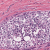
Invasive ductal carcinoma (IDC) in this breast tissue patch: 1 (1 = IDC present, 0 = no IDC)